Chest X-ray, PA view. Patient: 55 years old, sex M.
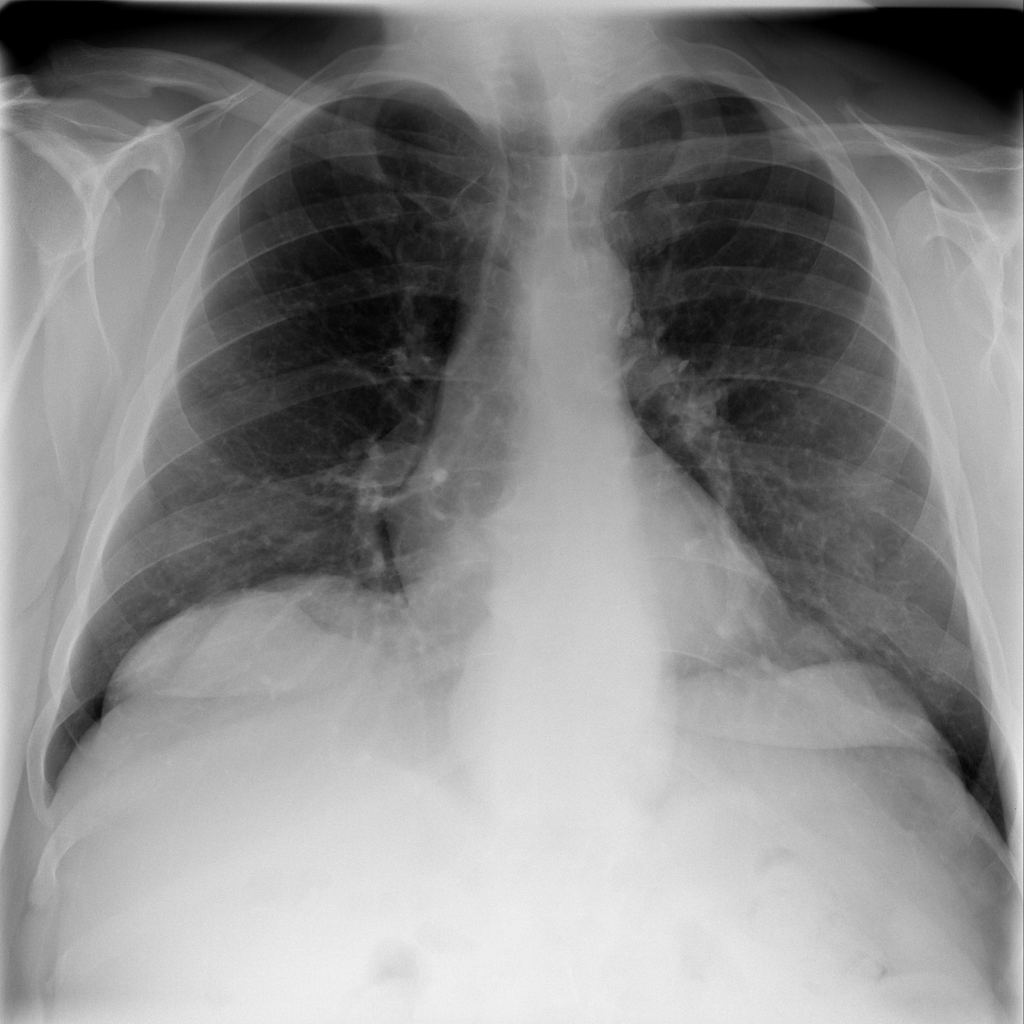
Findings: No Finding